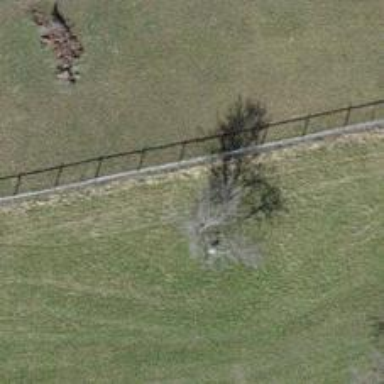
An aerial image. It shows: Single tag "natural: tree."